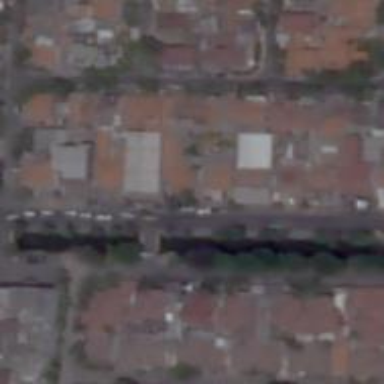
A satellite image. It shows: Residential road with bridge.